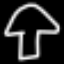
Label: mushroom